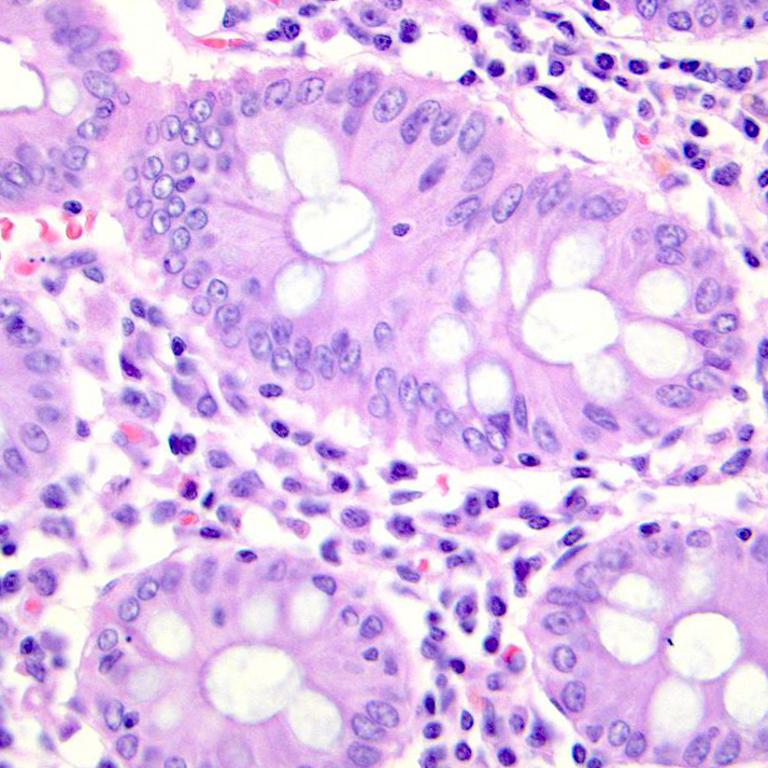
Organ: colon
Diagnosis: benign